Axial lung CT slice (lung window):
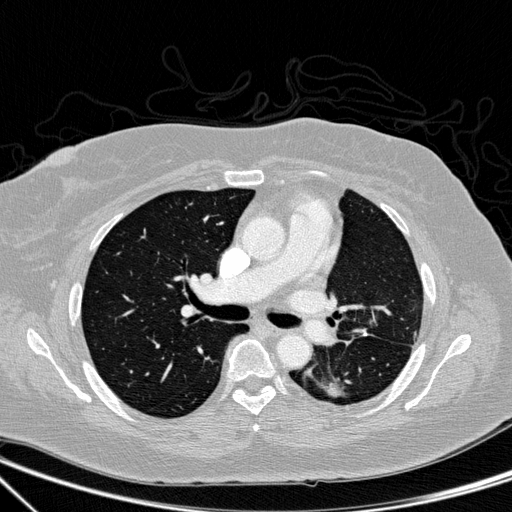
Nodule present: no